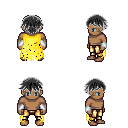
a pixel art fantasy rpg character, male body template, human, dark skin, yellow tattered cape, gold greaves, gray short bangs hairstyle, white cloth bracers, four views (front, back, left, right), 2x2 character sprite sheet, small pixel art, hard edges, no anti-aliasing